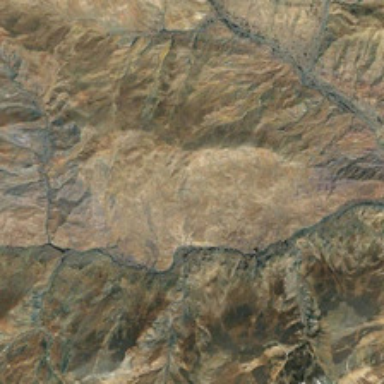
A very big yellow mountain .